Question: I have tomcat 9.0.11 installed, but the tomcat 9 server name does not see it to configure it , a solution please

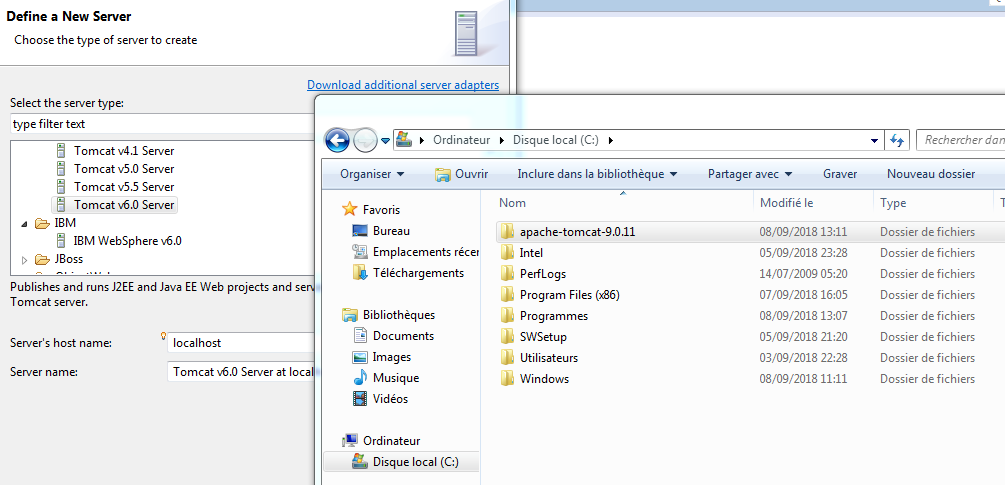
Answer: You have downloaded and installed tomcat 9 to your machine, then on Eclipse > Window > Preferences > Server > Runtime Environment, after clicking on Add, and then select your downloaded tomcat.